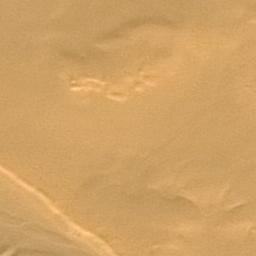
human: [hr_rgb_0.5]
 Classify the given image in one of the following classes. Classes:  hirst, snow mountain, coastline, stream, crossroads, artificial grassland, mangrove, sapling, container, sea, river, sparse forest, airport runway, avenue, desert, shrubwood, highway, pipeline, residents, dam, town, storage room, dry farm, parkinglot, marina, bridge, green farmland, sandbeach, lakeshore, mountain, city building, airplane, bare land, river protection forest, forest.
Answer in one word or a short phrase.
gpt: desert